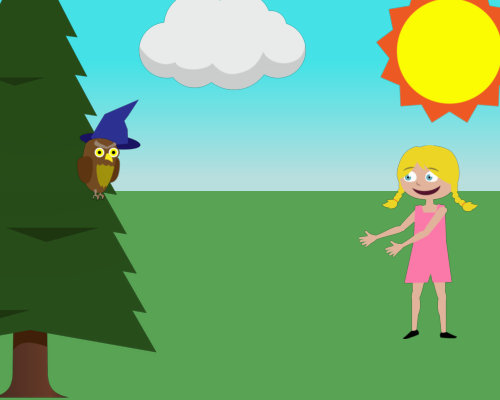
right top corner big sun and in the top a big cloud on the left side big pine tree cut from the top and on the right side big girl facing left hair above horizon smiling hands out and on the right of the pine tree there is an owl big size with a small witch hat on